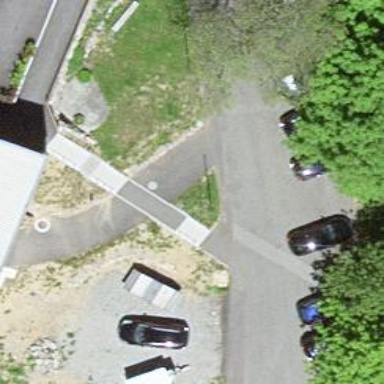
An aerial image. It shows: Steps with asphalt surface.